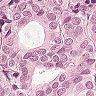
Metastatic tissue present: yes